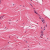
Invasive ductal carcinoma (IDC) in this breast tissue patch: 0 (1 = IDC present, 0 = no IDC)